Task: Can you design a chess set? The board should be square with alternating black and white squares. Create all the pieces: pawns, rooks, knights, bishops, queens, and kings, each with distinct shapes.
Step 3993:
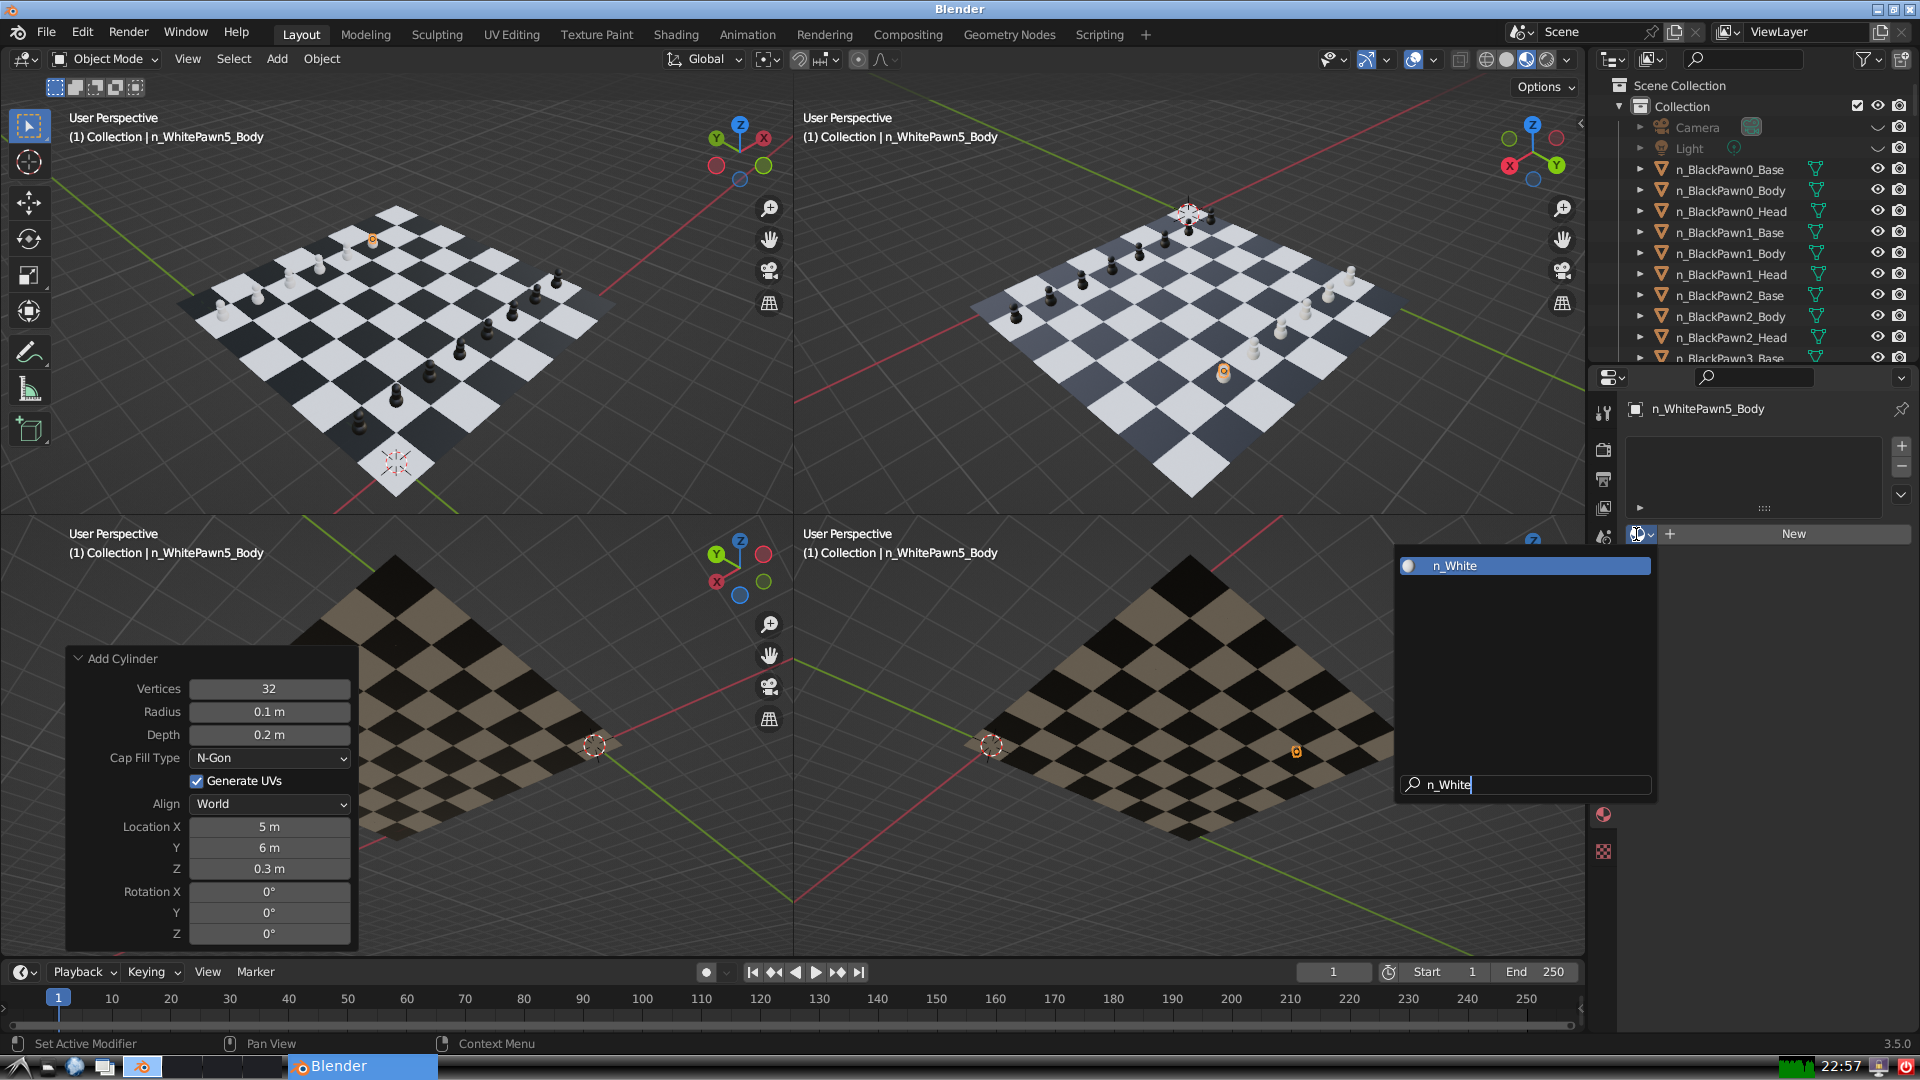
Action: {"key_press": ['Return']}